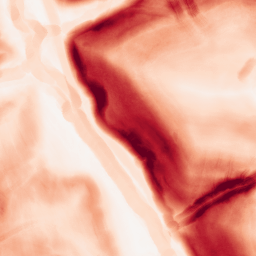
Category: morphological
Decomposition family: morphological_gradient
Decomposition parameters: size: 7
shape: disk
Upsampling method: quartic
Upsampling parameters: scale: 4
Upsampling scale: 4